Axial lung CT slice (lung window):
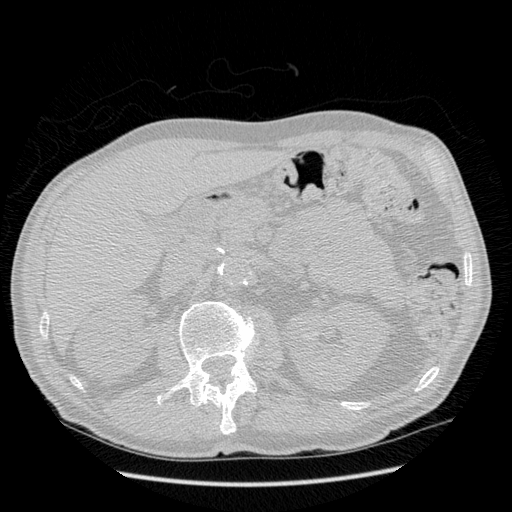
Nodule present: no